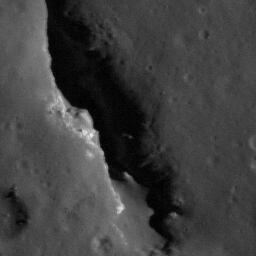
Pit: Copernicus 18
Host crater: Copernicus
Host type: impact_melt
Lunar coordinates: latitude 10.293, longitude 339.598